Question: I am using chartingToolKit:Chart control. I want to remove the white space appear in between the chart and plot area. Attached the WPF sample and image of area to be removed.
'''
<Window x:Class="WpfApplication2.MainWindow"
xmlns="http://schemas.microsoft.com/winfx/2006/xaml/presentation"
xmlns:x="http://schemas.microsoft.com/winfx/2006/xaml"
Title="MainWindow" Height="350" Width="525" xmlns:chartingToolkit="clr-namespace:System.Windows.Controls.DataVisualization.Charting;assembly=System.Windows.Controls.DataVisualization.Toolkit">
<Grid>
<chartingToolkit:Chart x:Name="chart" Width="500" Height="300" Margin="0, 0, 0, 0" LegendStyle="{StaticResource LegendStyle}" >
<chartingToolkit:AreaSeries ItemsSource="{Binding}"
DependentValuePath="Value"
IndependentValuePath="Key"
Background="Red"
>
</chartingToolkit:AreaSeries>
<chartingToolkit:Chart.Axes>
<chartingToolkit:LinearAxis Orientation="X" ShowGridLines="False" Visibility="Hidden">
</chartingToolkit:LinearAxis>
<chartingToolkit:LinearAxis Orientation="Y" ShowGridLines="False" Visibility="Hidden"/>
</chartingToolkit:Chart.Axes>
</chartingToolkit:Chart>
</Grid>
'''

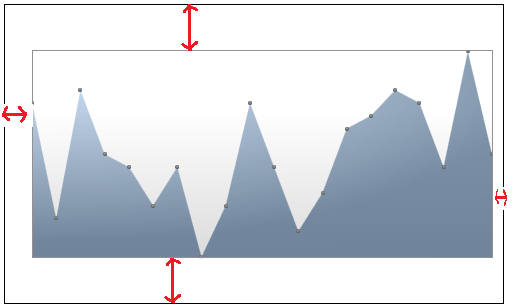
Answer: In order to achieve this you need to re-template the chart. The standard chart template is as follows:
'''
<ControlTemplate TargetType="charting:Chart">
<Border Background="{TemplateBinding Background}" BorderBrush="{TemplateBinding BorderBrush}" BorderThickness="{TemplateBinding BorderThickness}" Padding="{TemplateBinding Padding}">
<Grid>
<Grid.RowDefinitions>
<RowDefinition Height="Auto" />
<RowDefinition Height="*" />
</Grid.RowDefinitions>
<datavis:Title Content="{TemplateBinding Title}" Style="{TemplateBinding TitleStyle}" />
<!-- Use a nested Grid to avoid possible clipping behavior resulting from ColumnSpan+Width=Auto -->
<Grid Grid.Row="1" Margin="0,15,0,15">
<Grid.ColumnDefinitions>
<ColumnDefinition Width="*" />
<ColumnDefinition Width="Auto" />
</Grid.ColumnDefinitions>
<datavis:Legend x:Name="Legend" Title="{TemplateBinding LegendTitle}" Style="{TemplateBinding LegendStyle}" Grid.Column="1" />
<chartingprimitives:EdgePanel x:Name="ChartArea" Style="{TemplateBinding ChartAreaStyle}">
<Grid Canvas.ZIndex="-1" Style="{TemplateBinding PlotAreaStyle}" />
<Border Canvas.ZIndex="10" BorderBrush="#FF919191" BorderThickness="1" />
</chartingprimitives:EdgePanel>
</Grid>
</Grid>
</Border>
</ControlTemplate>
'''
This details the location of the plot area, title, legend etc... It also included a hard-coded margin around the plot area, so you cannot achieve what you are after by simply styling the chart. If you just want a chart area and nothing else, you can simplify the chart template as follows:
'''
xmlns:chartingprimitives="clr-namespace:System.Windows.Controls.DataVisualization.Charting.Primitives;assembly=System.Windows.Controls.DataVisualization.Toolkit"
<Grid>
<chartingToolkit:Chart x:Name="chart" Width="500" Height="300"
Margin="0, 0, 0, 0" Padding="0">
<chartingToolkit:AreaSeries ItemsSource="{Binding}"
DependentValuePath="Value"
IndependentValuePath="Key"
Background="Red">
</chartingToolkit:AreaSeries>
<chartingToolkit:Chart.Axes>
<chartingToolkit:LinearAxis Orientation="X" ShowGridLines="False" Height="0">
</chartingToolkit:LinearAxis>
<chartingToolkit:LinearAxis Orientation="Y" ShowGridLines="False" Width="0"/>
</chartingToolkit:Chart.Axes>
<chartingToolkit:Chart.Template>
<ControlTemplate TargetType="chartingToolkit:Chart">
<Border Background="{TemplateBinding Background}"
BorderBrush="{TemplateBinding BorderBrush}"
BorderThickness="{TemplateBinding BorderThickness}"
Padding="{TemplateBinding Padding}">
<Grid>
<chartingprimitives:EdgePanel x:Name="ChartArea" Style="{TemplateBinding ChartAreaStyle}">
<Grid Canvas.ZIndex="-1" Style="{TemplateBinding PlotAreaStyle}" />
<Border Canvas.ZIndex="10" BorderBrush="#FF919191" BorderThickness="1" />
</chartingprimitives:EdgePanel>
</Grid>
</Border>
</ControlTemplate>
</chartingToolkit:Chart.Template>
</chartingToolkit:Chart>
</Grid>
'''
This will remove the padding that you are seeing.